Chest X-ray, PA view. Patient: 55 years old, sex F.
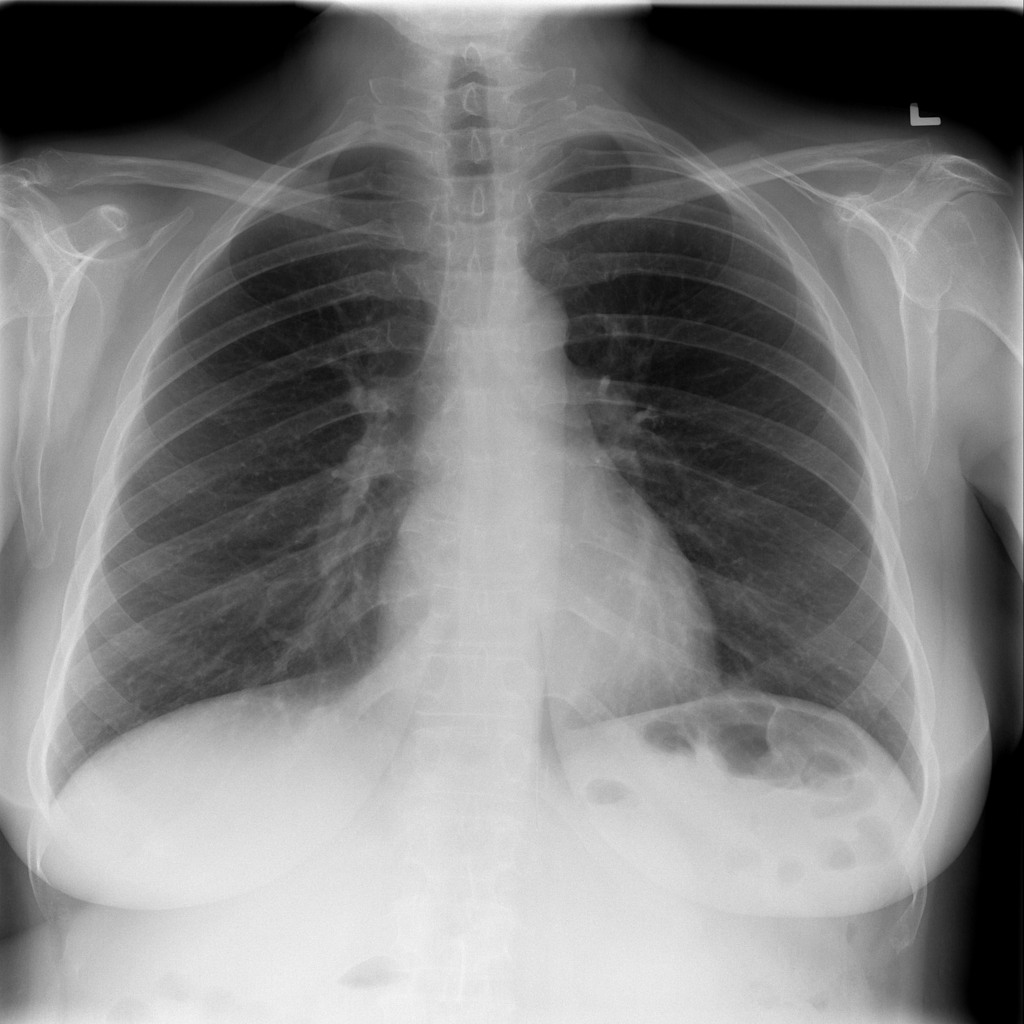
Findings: No Finding